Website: macys
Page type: billing-address
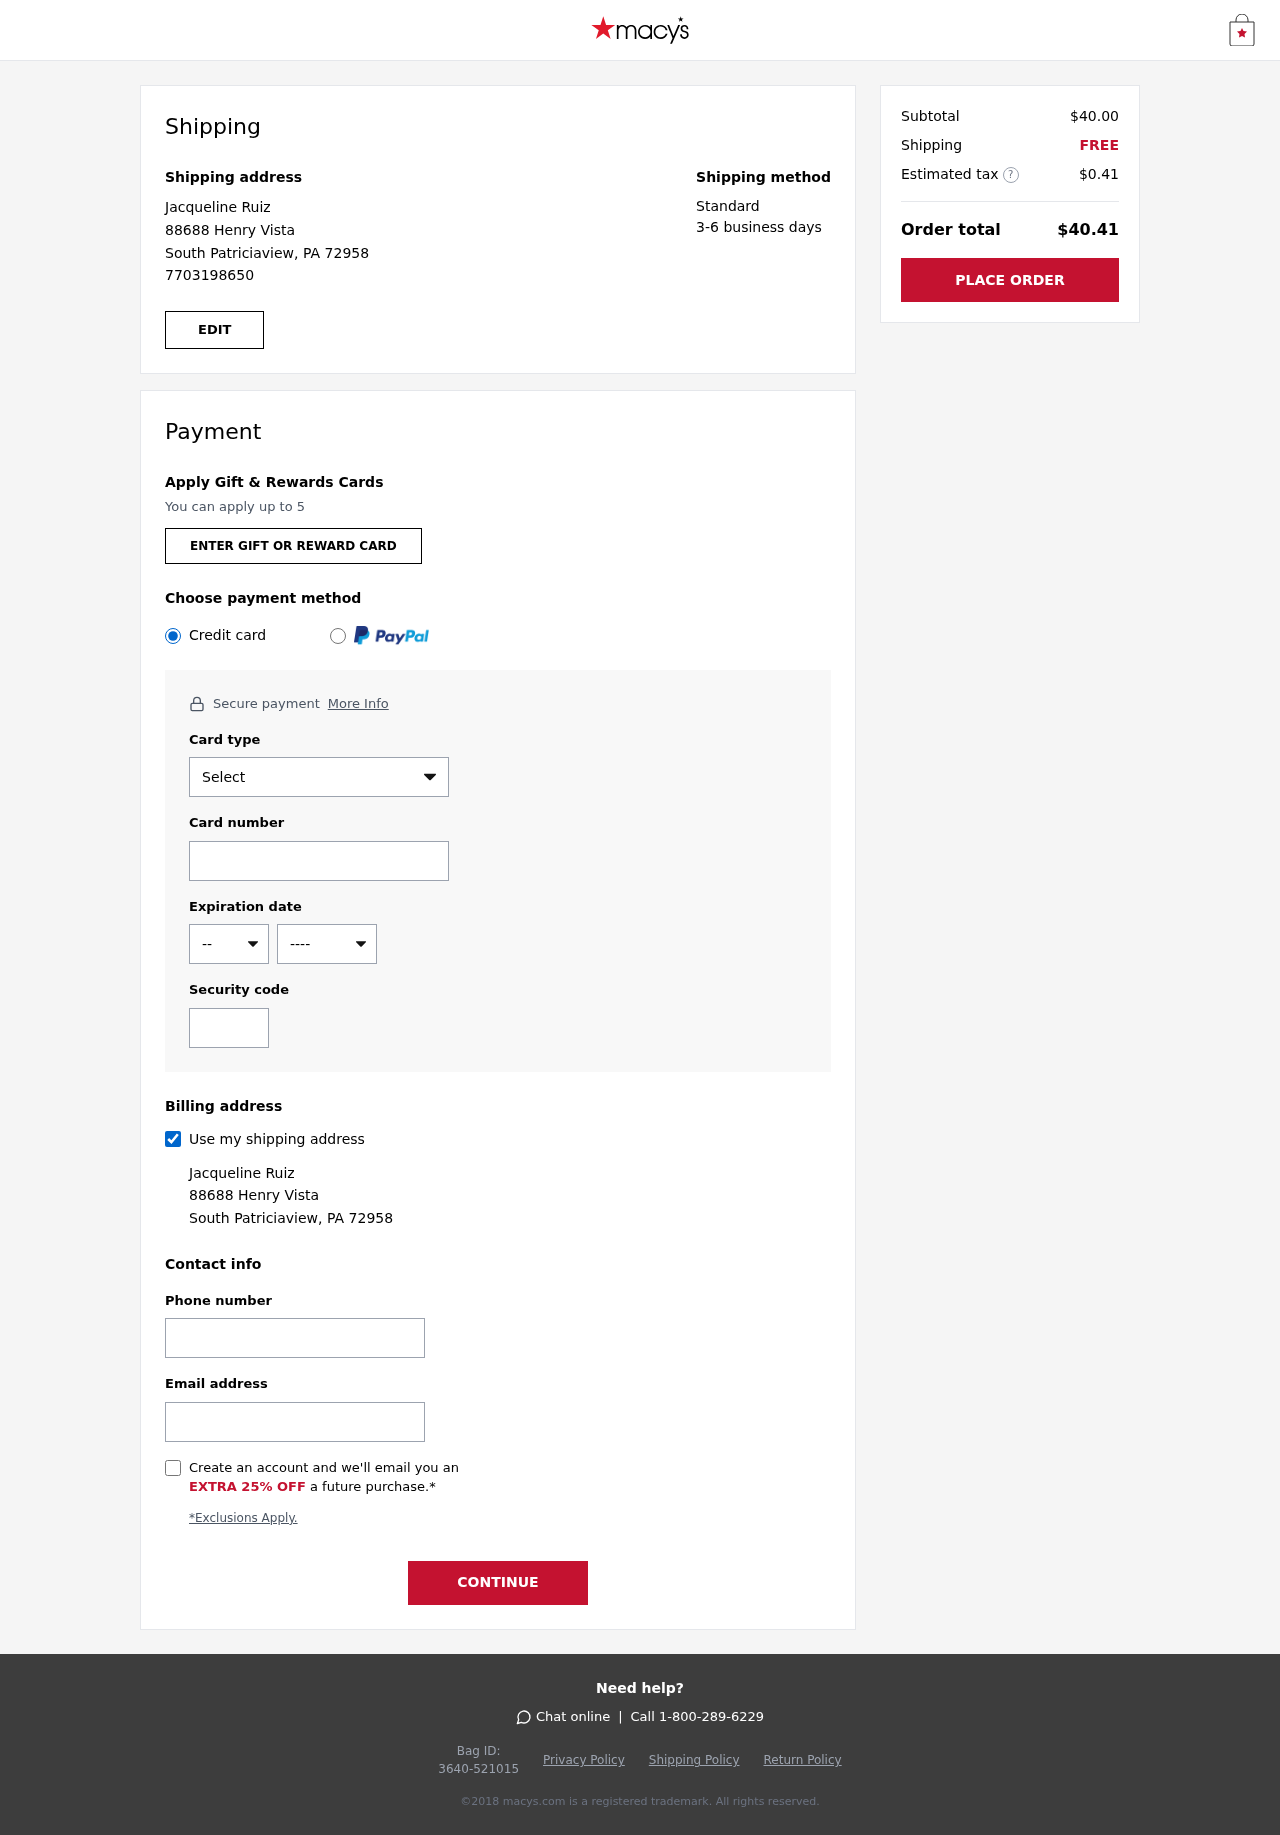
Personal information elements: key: PII_CARD_CVV
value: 524
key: PII_CARD_EXPIRY_MONTH
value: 06
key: PII_CARD_EXPIRY_YEAR
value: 28
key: PII_CARD_NUMBER
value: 4084 7940 7532 5570
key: PII_CARD_TYPE
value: Visa
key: PII_EMAIL
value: jacqueline.ruiz@hotmail.com
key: PII_FULLNAME
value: Jacqueline Ruiz
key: PII_PHONE
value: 7703198650
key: PII_STREET
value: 88688 Henry Vista
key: PII_CITY_STATE_ZIP
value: South Patriciaview, PA 72958
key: PII_FIRSTNAME
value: Jacqueline
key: PII_LASTNAME
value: Ruiz
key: PII_FULLNAME2
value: Jacqueline Ruiz
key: PII_FULLNAME3
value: Jacqueline Ruiz
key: PII_FIRSTNAME2
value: Jacqueline
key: PII_FIRSTNAME3
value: Jacqueline
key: PII_LASTNAME2
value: Ruiz
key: PII_LASTNAME3
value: Ruiz
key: PII_FIRSTNAME_DERIVED
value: Jacqueline
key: PII_LASTNAME_DERIVED
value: Ruiz
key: PII_FULLNAME_DERIVED
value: Jacqueline Ruiz
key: PII_NAME_FULL_DERIVED
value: Jacqueline Ruiz
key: PII_PHONE2
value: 7703198650
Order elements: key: ORDER_SUBTOTAL
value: $40.00
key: ORDER_SHIPPING_COST
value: FREE
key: ORDER_TAX
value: $0.41
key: ORDER_TOTAL
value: $40.41